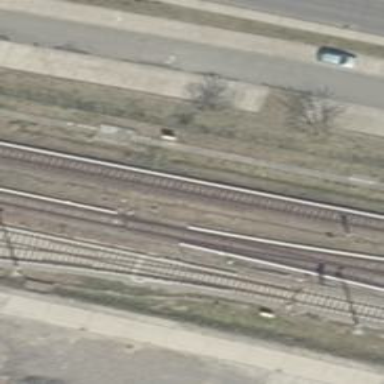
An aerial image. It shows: Rail line with bottom electrification.